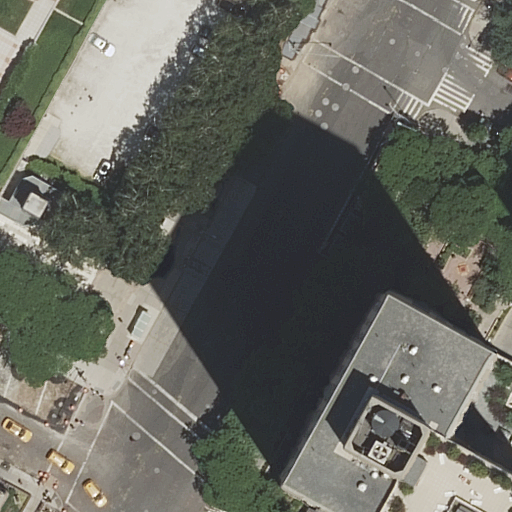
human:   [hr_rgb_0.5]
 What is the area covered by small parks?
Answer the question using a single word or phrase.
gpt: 0m2

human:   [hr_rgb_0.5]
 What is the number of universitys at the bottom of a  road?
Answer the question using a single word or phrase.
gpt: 0

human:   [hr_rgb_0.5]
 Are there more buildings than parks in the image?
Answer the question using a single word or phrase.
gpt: yes

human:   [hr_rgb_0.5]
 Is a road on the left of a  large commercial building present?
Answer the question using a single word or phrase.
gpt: no

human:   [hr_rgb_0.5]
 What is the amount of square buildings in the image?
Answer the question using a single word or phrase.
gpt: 0

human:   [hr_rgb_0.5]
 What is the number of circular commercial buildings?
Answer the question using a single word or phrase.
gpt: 0

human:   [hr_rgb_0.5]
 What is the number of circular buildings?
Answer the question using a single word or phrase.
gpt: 0

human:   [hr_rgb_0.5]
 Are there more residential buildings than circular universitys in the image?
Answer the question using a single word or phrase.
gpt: yes

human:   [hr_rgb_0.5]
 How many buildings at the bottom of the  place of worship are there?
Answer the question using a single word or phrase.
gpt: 1

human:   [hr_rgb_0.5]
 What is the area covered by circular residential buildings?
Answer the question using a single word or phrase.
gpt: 0m2

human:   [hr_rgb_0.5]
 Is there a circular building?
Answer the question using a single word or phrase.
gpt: no

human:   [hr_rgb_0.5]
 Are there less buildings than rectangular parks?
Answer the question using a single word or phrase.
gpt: no

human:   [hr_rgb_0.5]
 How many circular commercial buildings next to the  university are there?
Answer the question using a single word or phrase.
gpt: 0

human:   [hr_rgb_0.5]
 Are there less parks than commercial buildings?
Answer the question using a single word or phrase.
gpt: no

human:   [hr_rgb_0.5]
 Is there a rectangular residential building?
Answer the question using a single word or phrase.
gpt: no

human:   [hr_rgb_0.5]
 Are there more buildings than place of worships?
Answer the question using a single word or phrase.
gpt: yes

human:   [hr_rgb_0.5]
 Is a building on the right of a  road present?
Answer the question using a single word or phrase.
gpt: yes

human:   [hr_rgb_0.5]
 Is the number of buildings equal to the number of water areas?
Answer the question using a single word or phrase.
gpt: no

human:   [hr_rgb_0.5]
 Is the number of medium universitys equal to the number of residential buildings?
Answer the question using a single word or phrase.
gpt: no

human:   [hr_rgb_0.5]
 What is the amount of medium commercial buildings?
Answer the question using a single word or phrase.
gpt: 0

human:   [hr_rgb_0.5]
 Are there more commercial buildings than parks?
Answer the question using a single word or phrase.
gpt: no

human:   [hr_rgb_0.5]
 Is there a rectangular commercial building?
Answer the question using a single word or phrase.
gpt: no

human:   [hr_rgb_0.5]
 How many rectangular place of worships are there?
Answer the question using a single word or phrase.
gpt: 0

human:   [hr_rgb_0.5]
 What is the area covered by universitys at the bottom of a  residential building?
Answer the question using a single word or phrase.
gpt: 0m2

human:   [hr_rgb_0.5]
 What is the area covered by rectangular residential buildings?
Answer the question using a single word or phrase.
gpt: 0m2

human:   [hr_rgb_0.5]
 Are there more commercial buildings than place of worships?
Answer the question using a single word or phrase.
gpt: no

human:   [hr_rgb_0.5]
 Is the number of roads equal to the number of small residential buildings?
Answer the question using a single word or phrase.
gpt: no

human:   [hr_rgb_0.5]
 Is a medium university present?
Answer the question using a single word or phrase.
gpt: no

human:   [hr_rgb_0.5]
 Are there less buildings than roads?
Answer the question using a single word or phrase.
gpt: yes

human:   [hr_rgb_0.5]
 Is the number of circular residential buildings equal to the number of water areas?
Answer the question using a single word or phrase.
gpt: yes

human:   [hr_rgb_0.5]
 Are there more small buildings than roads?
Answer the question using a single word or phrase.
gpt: no

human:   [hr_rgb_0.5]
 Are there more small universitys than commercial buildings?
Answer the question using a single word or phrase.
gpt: no

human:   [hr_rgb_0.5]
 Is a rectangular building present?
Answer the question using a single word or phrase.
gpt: yes

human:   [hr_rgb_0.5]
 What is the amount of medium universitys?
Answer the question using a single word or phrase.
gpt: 0

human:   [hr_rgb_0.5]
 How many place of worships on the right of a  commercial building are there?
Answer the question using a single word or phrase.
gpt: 0

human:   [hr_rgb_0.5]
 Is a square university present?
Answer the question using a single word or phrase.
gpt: no